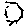
Label: hexagon